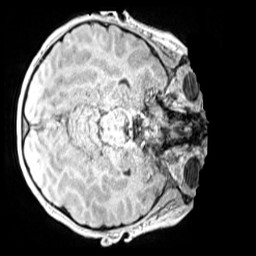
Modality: MP2RAGE
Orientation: axial
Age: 9
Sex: male
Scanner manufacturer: siemens
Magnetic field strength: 3 T
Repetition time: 4 s
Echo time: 0.00299 s